Field crop: maize
Growth stage: 2
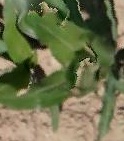
Species: maize